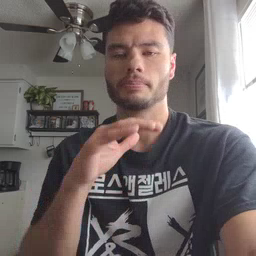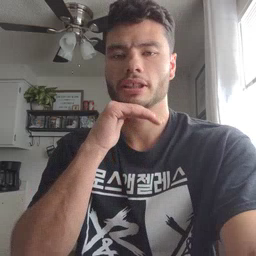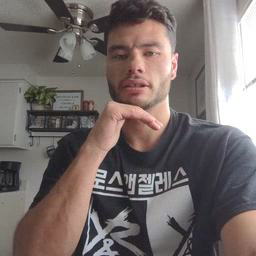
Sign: pig